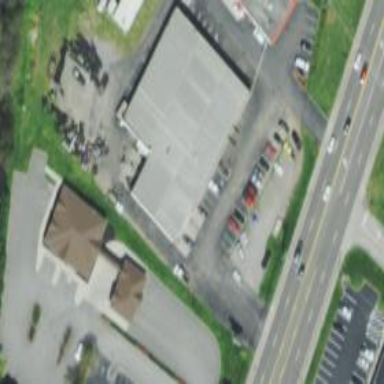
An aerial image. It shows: Building that is tyre shop.